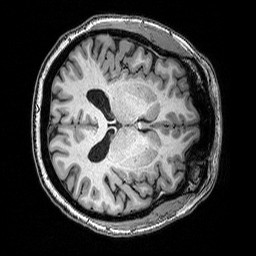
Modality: T1w
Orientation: axial
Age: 49
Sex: female
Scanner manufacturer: siemens
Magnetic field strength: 3 T
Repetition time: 2.53 s
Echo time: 0.0035 s